Question: Using Pentaho, I would like to update records of database with the value of some of public parameters of the transformation. I know that I can use the value of parameters in some steps such as 'Table input' or 'Database Join' by checking the 'Replace variable' option. However, I cannot find any way to pass value of public parameters of the transformation in order to use in 'Update' step. Can anyone help me with that?
For clarificattion: I want to use the parameter which is defined here
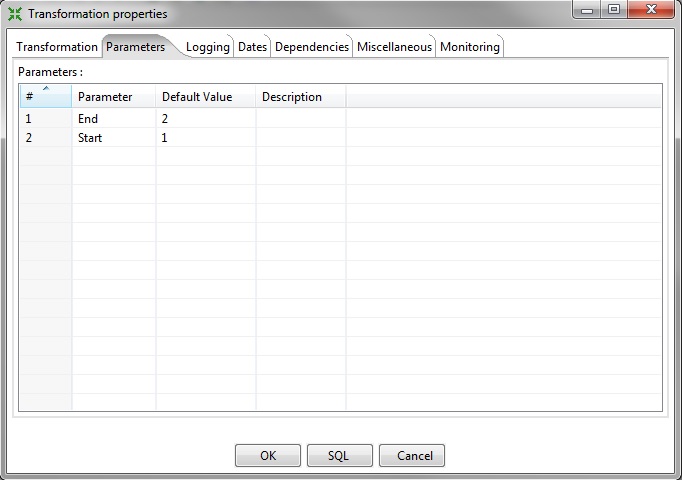
Answer: In order to use public parameter of transformation, 'Get Variable' step can be used.